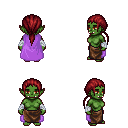
a pixel art fantasy rpg character, female body template, orc, green skin, lavender cape, robe skirt, brunette ponytail hairstyle, white cloth bandages, four views (front, back, left, right), 2x2 character sprite sheet, small pixel art, hard edges, no anti-aliasing